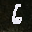
Label: 6